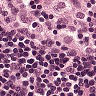
Metastatic tissue present: no